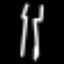
Label: fork